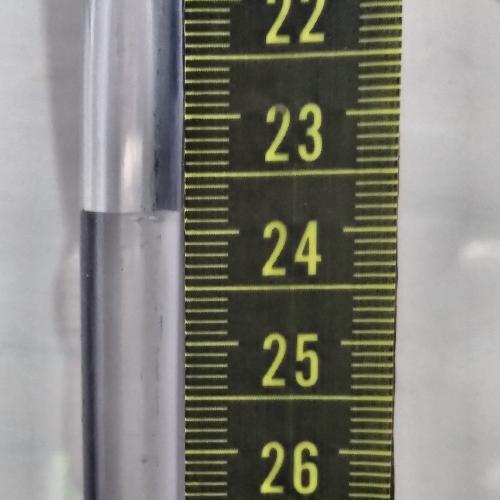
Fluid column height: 23.8 cm